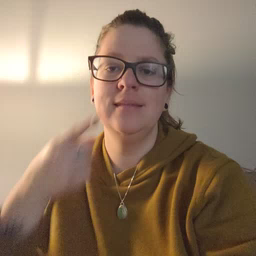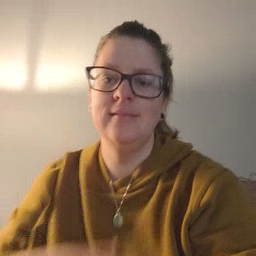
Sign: hesheit